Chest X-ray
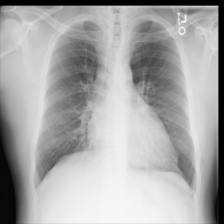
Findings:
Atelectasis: negative
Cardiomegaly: negative
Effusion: negative
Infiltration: negative
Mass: negative
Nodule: negative
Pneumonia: negative
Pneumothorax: negative
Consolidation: negative
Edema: negative
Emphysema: negative
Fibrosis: negative
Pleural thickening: negative
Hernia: negative